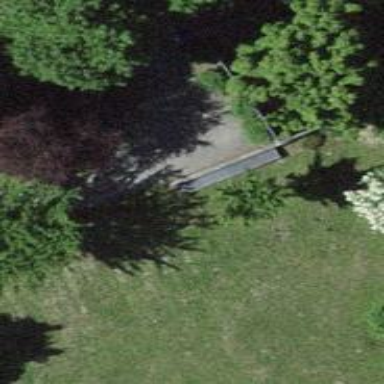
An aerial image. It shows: Path made of paving stones.